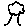
Label: tree